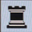
Piece: bR